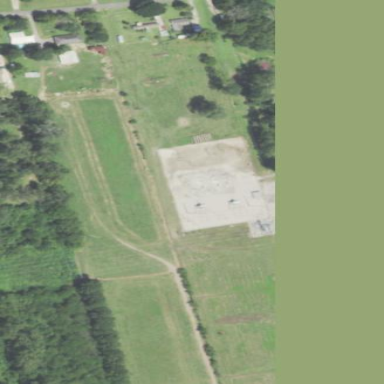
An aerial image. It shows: Fenced power substation at the transmission level.